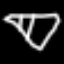
Label: diamond